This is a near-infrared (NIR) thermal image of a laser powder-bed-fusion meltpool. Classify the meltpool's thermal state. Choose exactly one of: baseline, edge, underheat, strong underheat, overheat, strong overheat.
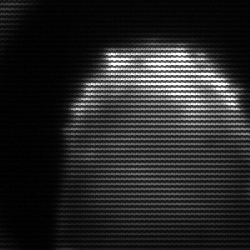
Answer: edge